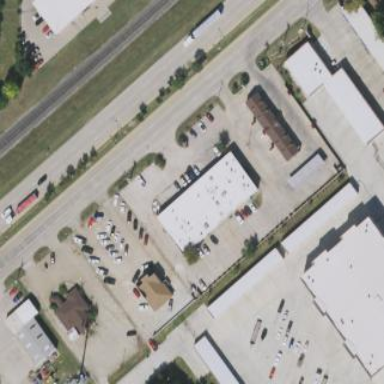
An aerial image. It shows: Commercial building.